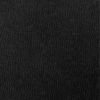
Label: dusty